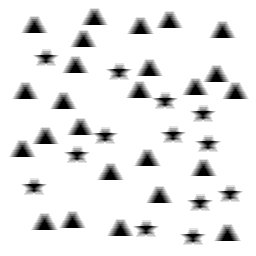
Squares: 0
Triangles: 25
Stars: 13
Total shapes: 38